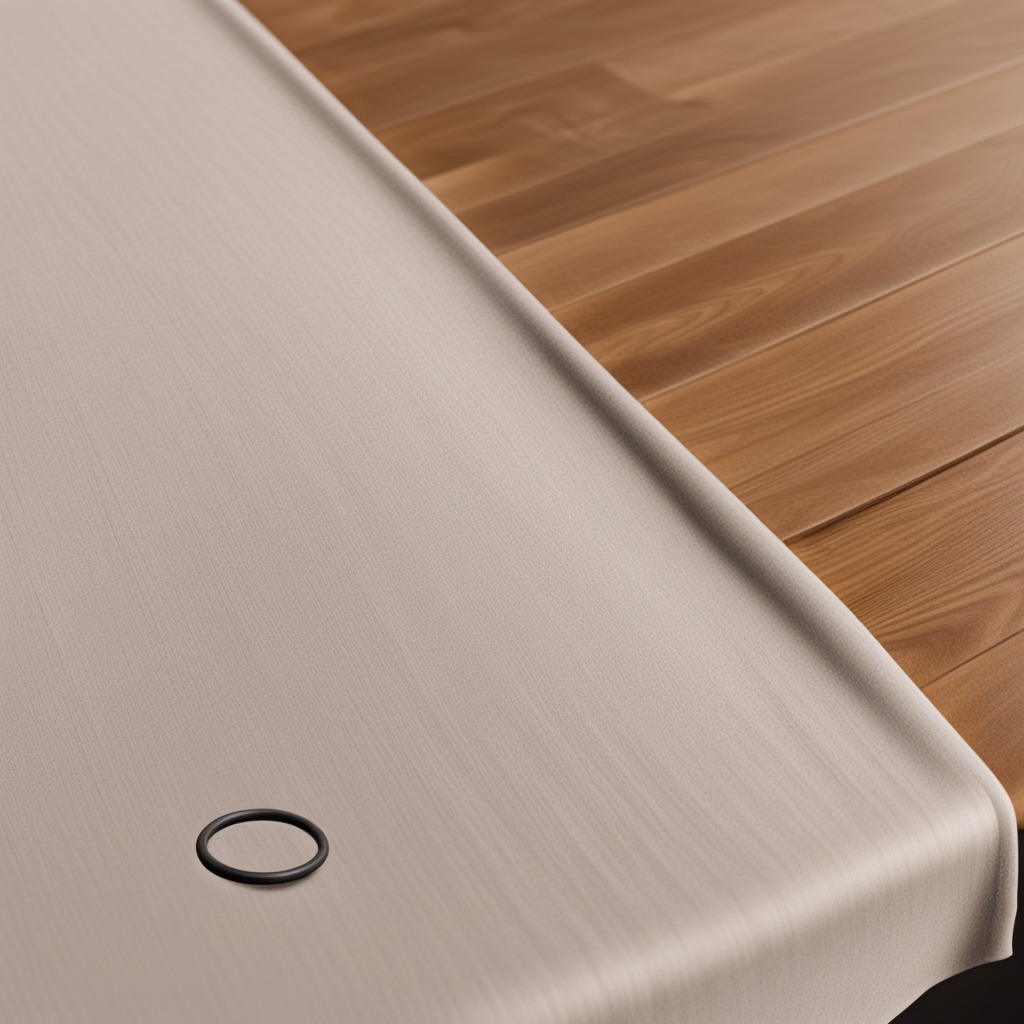
A rubber O-ring is lying on the wooden table.